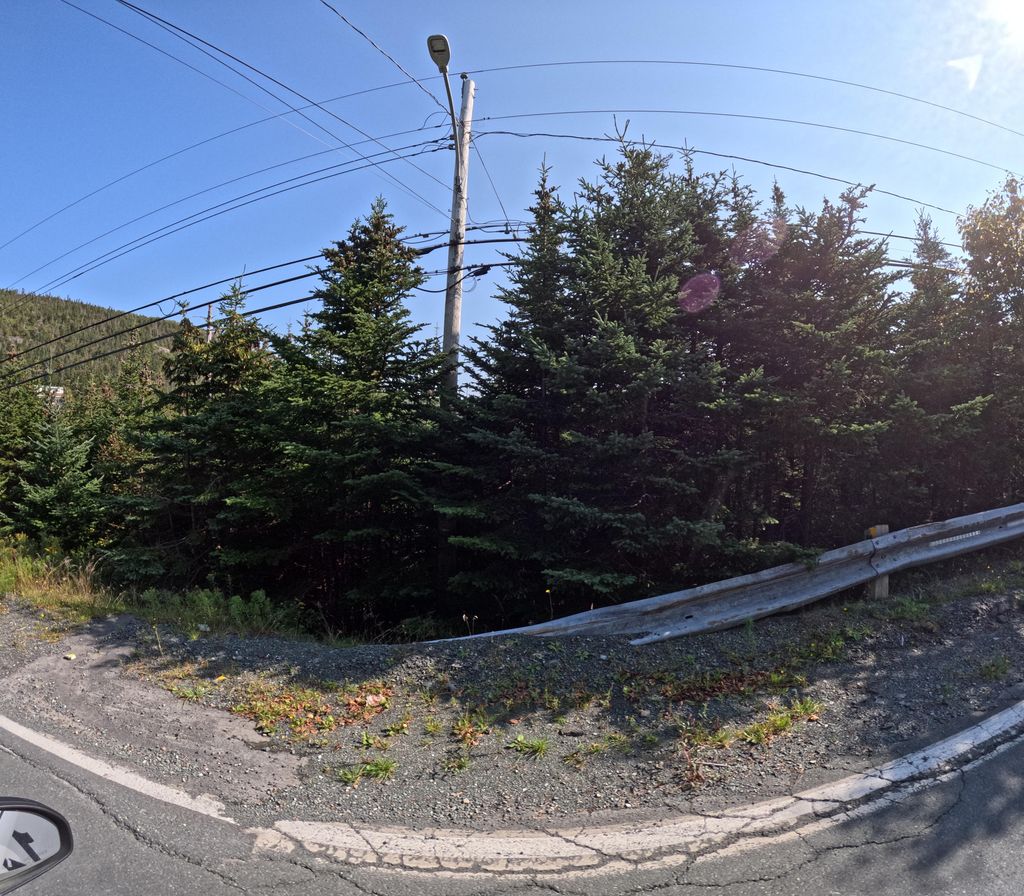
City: st_johns